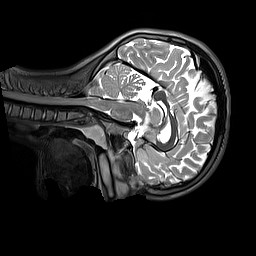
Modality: T2w
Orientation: sagittal
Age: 9
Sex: female
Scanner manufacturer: siemens
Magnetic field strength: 3 T
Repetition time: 3.2 s
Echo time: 0.408 s